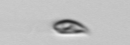
Label: Cryptophyta